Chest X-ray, PA view. Patient: 44 years old, sex F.
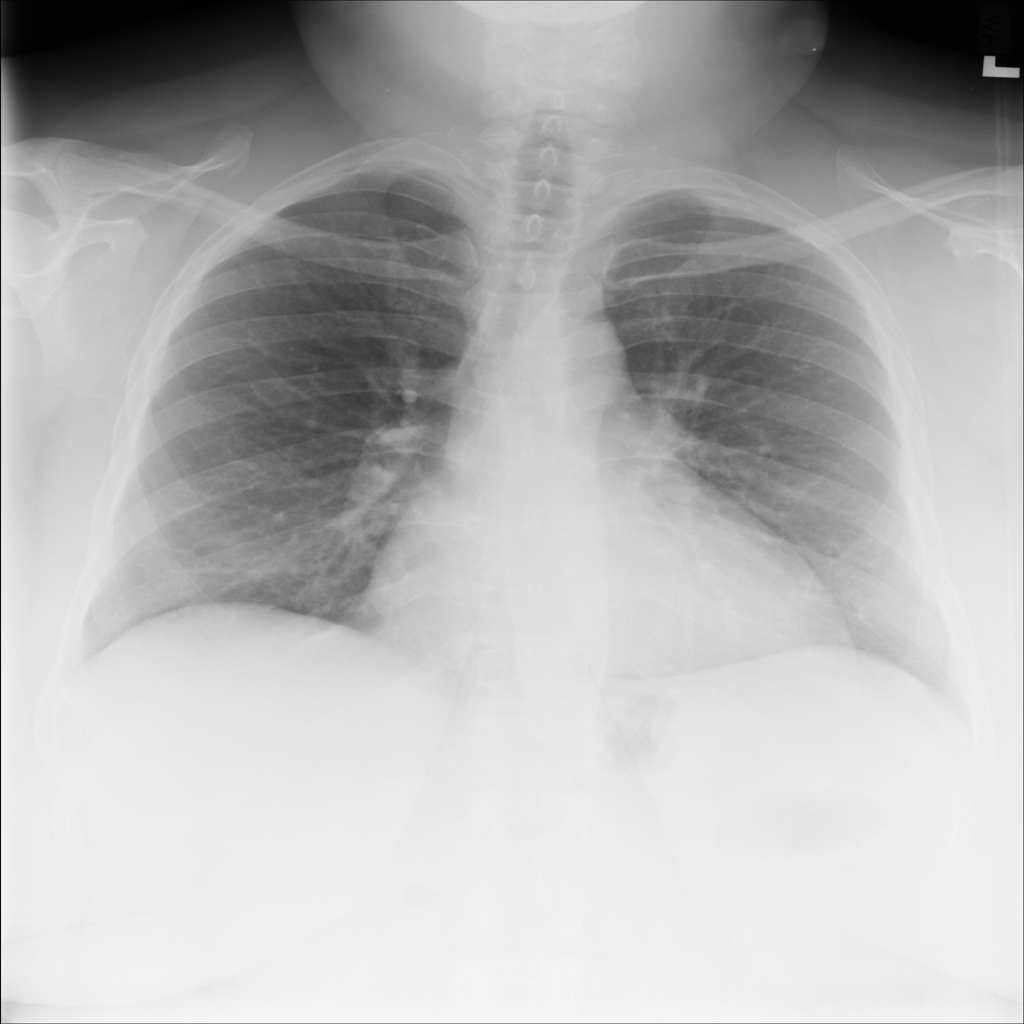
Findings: No Finding